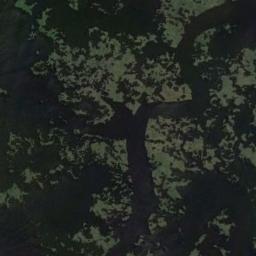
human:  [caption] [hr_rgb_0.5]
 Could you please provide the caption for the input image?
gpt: This wetland is totally covered with vegetation .

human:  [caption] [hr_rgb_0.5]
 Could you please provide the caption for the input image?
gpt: The lake in a wetland is covered by a patch of dark green and light green mixed plants .

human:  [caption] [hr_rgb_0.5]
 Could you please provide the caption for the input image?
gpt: The wetland consists of green plants and water .

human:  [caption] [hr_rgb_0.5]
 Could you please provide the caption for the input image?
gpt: Many waters of different sizes and shapes are surrounded by wetlands .

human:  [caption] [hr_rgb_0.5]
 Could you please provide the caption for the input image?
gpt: There are many water areas on the wetland .